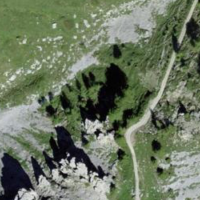
EUNIS habitat code: 23
Species observed at this site:
Saxifraga oppositifolia